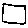
Label: square